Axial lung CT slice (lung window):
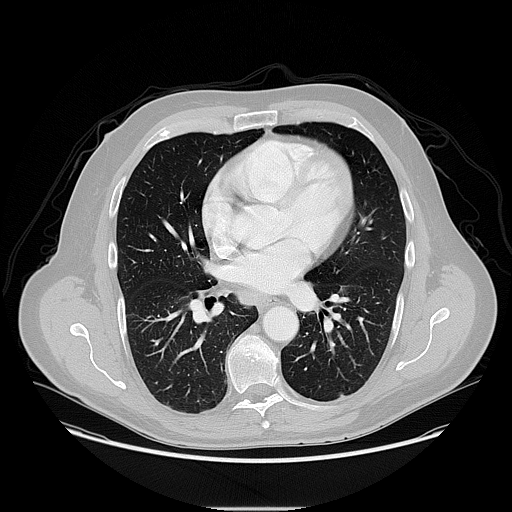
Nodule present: no